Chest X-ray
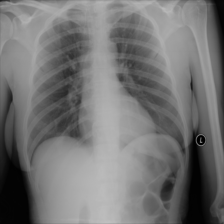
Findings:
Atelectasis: negative
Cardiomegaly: negative
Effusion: negative
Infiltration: negative
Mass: negative
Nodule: negative
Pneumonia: negative
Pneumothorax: negative
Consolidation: negative
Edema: negative
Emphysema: negative
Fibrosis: negative
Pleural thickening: negative
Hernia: negative